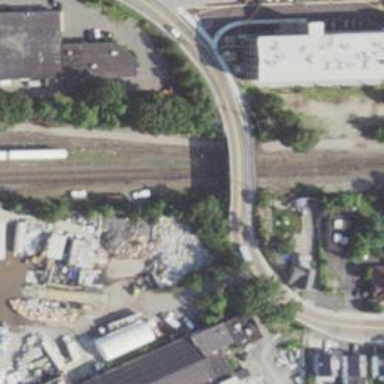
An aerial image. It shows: Railway siding for service.